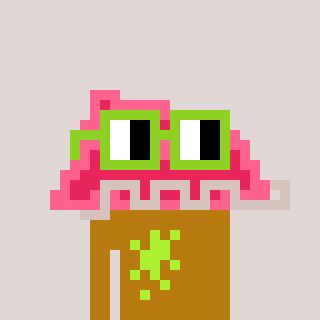
a pixel art character with square light green glasses, a retainer-shaped head and a gold-colored body on a warm background